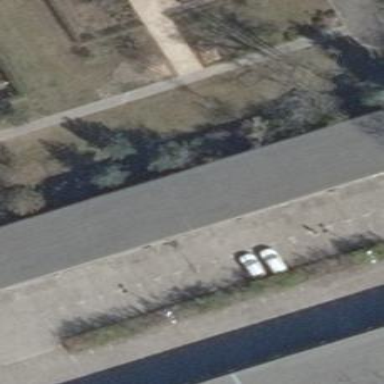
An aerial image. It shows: Group of garages.